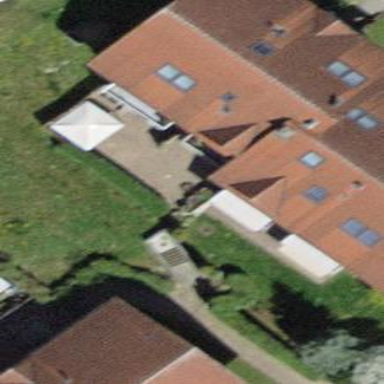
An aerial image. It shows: Terrace building.